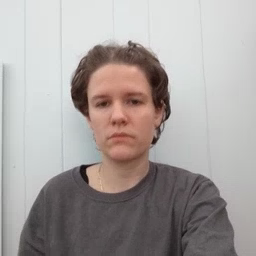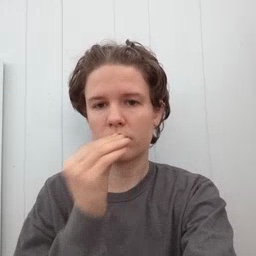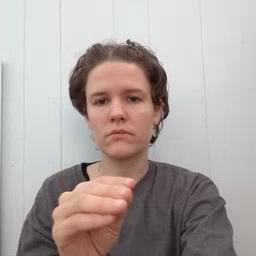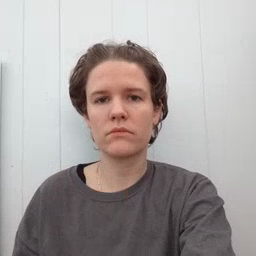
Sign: kiss